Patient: sex M, age 52
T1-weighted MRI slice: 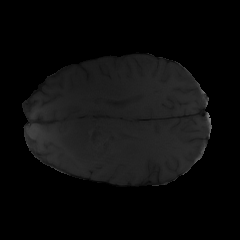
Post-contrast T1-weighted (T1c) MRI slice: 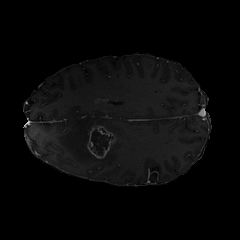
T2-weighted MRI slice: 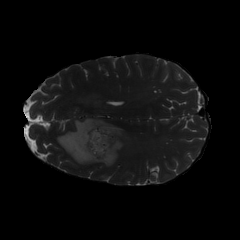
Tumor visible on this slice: yes
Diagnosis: Glioblastoma, IDH-wildtype
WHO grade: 4